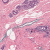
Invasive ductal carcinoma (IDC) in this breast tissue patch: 0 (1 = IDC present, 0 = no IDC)